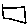
Label: square